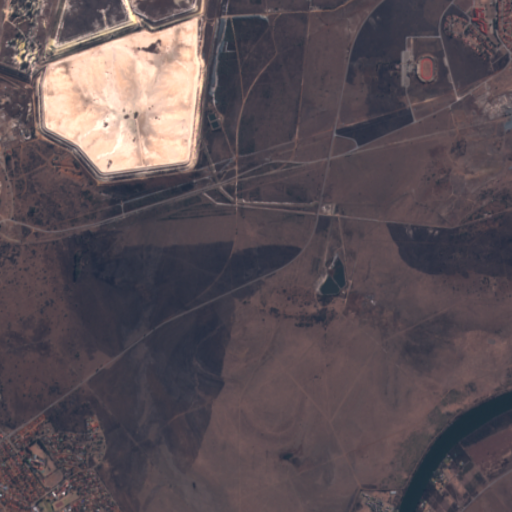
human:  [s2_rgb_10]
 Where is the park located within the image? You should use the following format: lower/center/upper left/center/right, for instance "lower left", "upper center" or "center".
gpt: The park is located in the lower left of the image.
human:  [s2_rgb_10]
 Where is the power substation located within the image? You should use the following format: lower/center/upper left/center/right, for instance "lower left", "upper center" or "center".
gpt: The power substation is located in the upper right of the image.
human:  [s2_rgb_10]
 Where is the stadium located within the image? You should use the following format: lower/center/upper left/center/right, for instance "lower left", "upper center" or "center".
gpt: The stadium is located in the upper right of the image.
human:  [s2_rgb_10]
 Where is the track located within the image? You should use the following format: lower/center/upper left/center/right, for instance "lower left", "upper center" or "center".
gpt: The track is located in the upper right of the image.
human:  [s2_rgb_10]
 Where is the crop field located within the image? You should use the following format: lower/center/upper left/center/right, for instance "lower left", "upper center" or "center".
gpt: There is no crop field in the image.